Question: In my spa, I am using knock out js to bind data from api to select option successfully.
Code:
'''
<select id="ddlClassificationPosition" name="" data-theme="c" data-bind="options: ClassificationPositionData, optionsValue: 'ClassificationPositionID', optionsText: function (i) { return i.Classification + ':' + i.Position },selectedOptions: SelectedItems, optionsCaption: 'Choose..'">
<option value="0">
Choose..
</option>
</select>
self.SelectedItems= ko.observableArray([]);
var vm = {
ClassificationPositionData: ko.observableArray(positionData),
ClassificationPositionID: ko.observable(),
SelectedItems: ko.observableArray([])
};
'''
But in refresh button click, I want to change the selected option to default text "Choose..". I wrote the given below code in button click.
'''
<a data-role="button" data-transition="slide" href="#page3" data-icon="arrow-r"
data-iconpos="right" data-bind="event: { click: btnAddContactLink }">
Sample
</a>
self.btnAddContactLink = function () {
self.SelectedItems.removeAll();
}
'''
After refresh button click, it doesn't change the text. But if i click that dropdown, then it showing "Choose.." as selected option like given below.

I don't know where I made mistake. Please help me friends
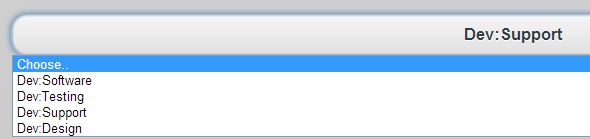
Answer: Radio button code:
'''
<input id="radio1" name="rbtnShift" value="1" data-theme="c" type="radio">
'''
In refresh button click, please write like given below:
'''
$("input[type='radio']").checkboxradio();
$("input[name^='rbtnShift']").attr("checked", false).checkboxradio("refresh");
'''